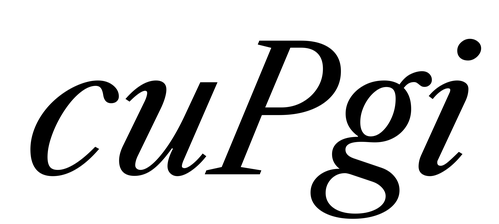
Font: LibreCaslonText-Italic_Italic